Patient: sex M, age 59
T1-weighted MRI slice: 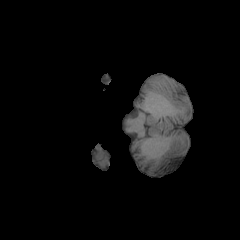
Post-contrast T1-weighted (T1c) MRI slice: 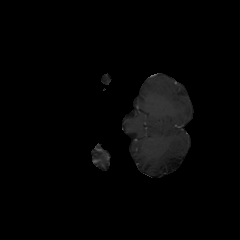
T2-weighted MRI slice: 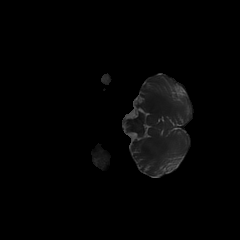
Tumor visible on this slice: no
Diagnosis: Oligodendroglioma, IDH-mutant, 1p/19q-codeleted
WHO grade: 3